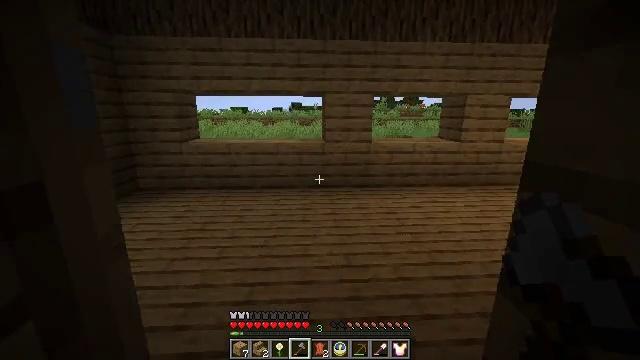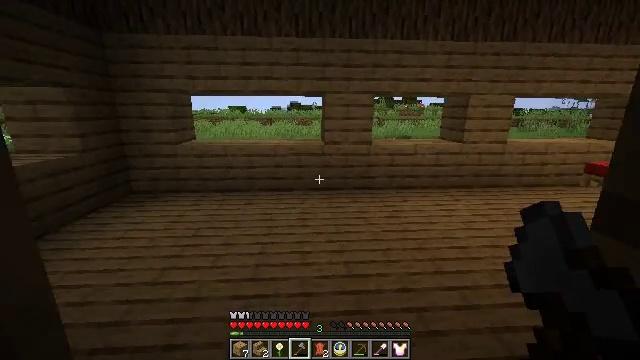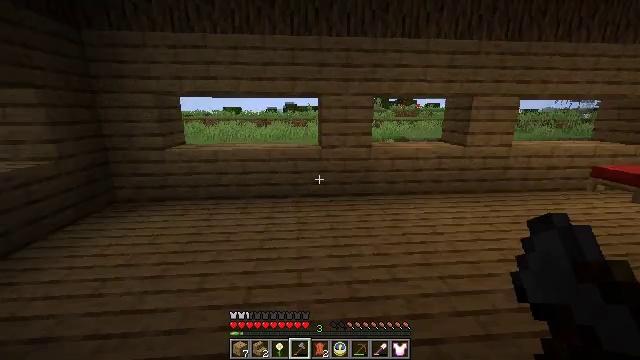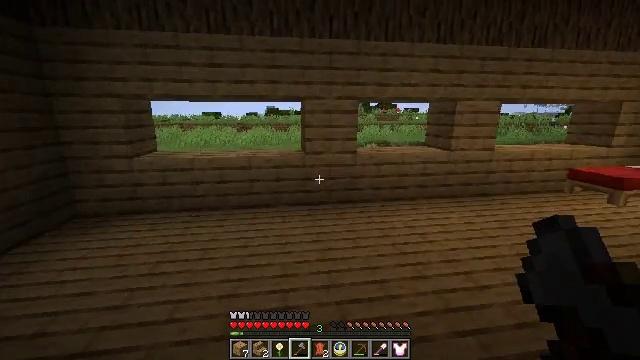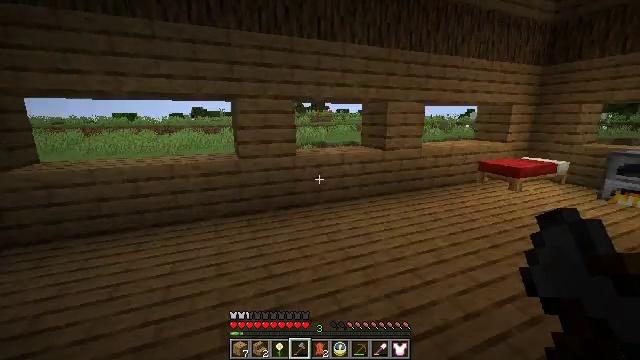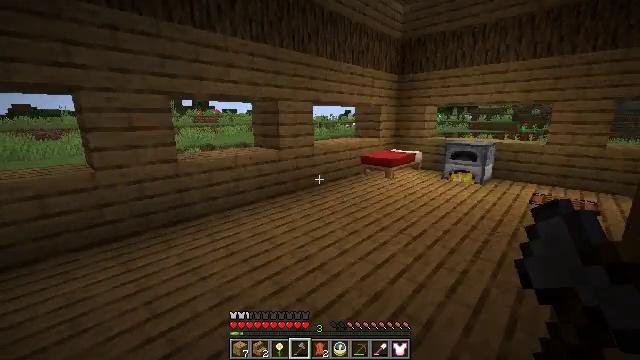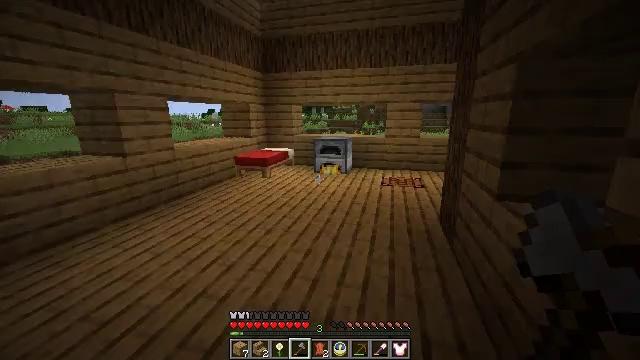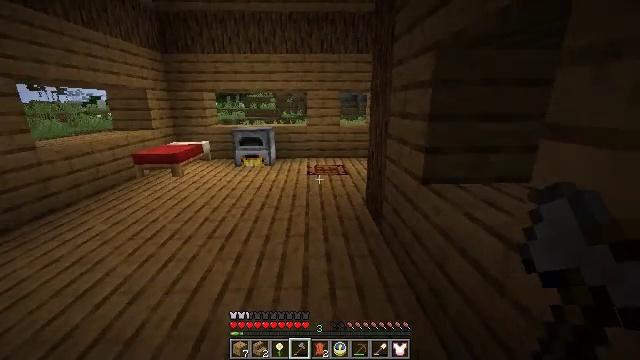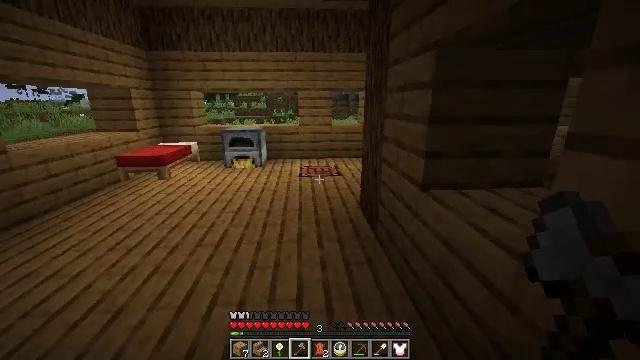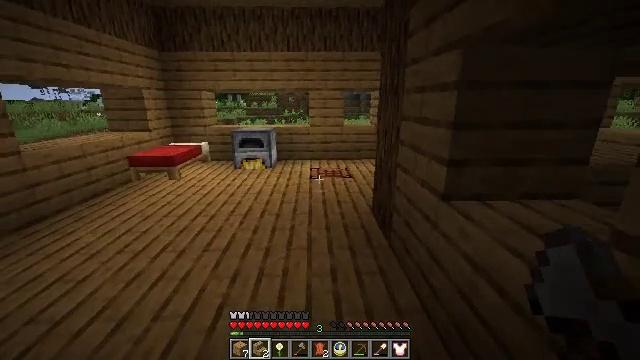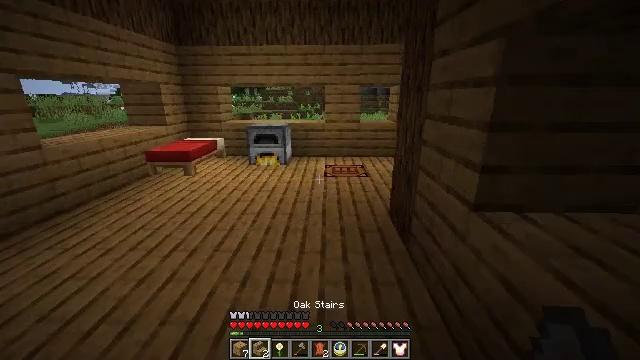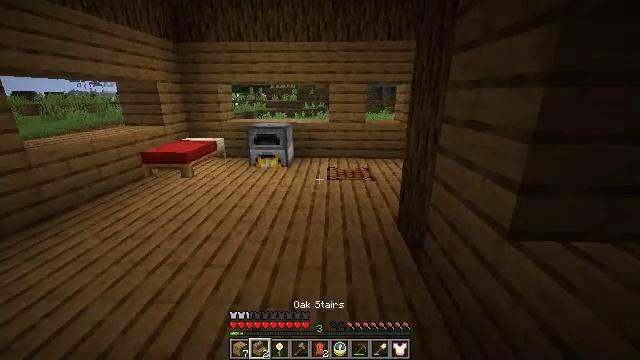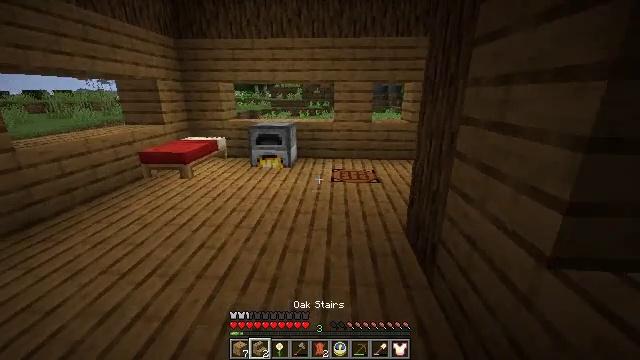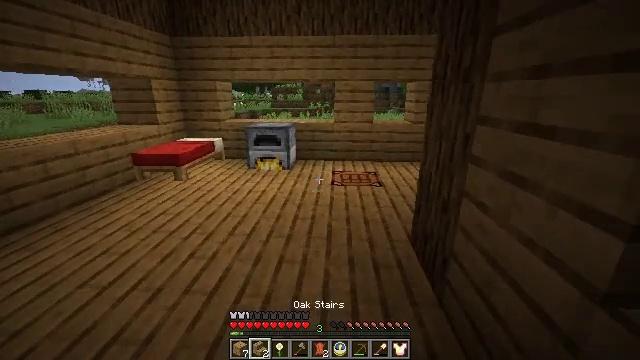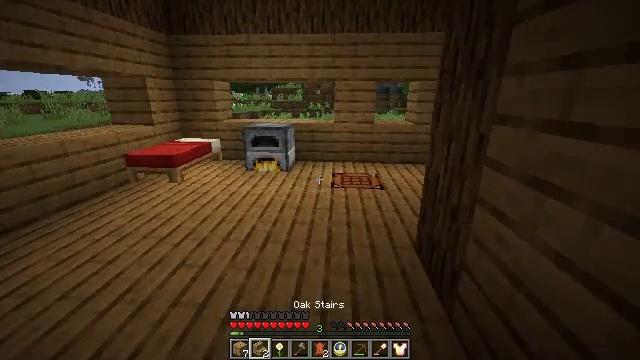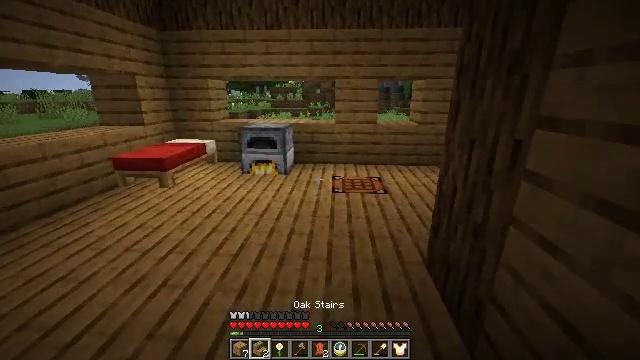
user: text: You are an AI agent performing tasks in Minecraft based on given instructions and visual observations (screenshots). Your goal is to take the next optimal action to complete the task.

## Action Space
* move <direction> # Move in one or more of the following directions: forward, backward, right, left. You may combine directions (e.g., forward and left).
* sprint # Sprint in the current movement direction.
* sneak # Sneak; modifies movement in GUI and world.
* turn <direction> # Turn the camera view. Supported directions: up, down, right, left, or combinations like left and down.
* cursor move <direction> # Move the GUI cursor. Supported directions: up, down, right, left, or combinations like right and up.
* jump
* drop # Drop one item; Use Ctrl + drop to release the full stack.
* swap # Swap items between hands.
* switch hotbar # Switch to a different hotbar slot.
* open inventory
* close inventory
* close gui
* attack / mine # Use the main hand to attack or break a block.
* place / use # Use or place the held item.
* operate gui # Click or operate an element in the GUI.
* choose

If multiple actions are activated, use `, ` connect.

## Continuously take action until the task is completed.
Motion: motion action
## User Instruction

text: Craft oak stairs.
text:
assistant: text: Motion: move forward
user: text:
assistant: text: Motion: move forward
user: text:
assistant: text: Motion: move forward, turn right
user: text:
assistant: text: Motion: move forward, turn right
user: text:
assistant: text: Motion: move forward, turn right
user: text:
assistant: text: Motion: move forward, turn right
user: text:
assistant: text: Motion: move forward, turn right and down
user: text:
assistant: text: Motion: move forward, turn right
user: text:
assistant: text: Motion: move forward, turn left, switch to hotbar 2
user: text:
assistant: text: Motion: move forward, turn left and down, switch to hotbar 2
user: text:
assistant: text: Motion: move forward, switch to hotbar 2
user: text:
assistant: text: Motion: move forward, turn left, switch to hotbar 2
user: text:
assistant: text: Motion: move forward
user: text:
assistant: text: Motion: move forward
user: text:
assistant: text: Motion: move forward
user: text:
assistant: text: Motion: move forward, turn left
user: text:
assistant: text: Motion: move forward, turn left
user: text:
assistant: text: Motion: move forward
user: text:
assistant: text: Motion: move forward
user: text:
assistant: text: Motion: move forward
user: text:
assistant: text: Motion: move forward
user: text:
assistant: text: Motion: move forward
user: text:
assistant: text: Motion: move forward
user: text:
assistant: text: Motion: no_op
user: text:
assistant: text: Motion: no_op
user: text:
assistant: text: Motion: no_op
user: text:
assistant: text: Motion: turn right and down
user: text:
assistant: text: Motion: move forward, turn right and down
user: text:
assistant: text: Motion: move forward, turn right and down
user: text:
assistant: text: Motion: move forward, turn right and down